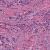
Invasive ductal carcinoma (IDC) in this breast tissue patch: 1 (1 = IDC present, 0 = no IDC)